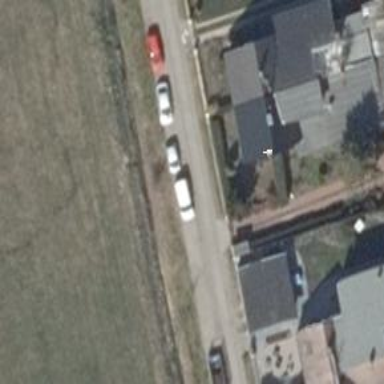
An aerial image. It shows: Residential road.